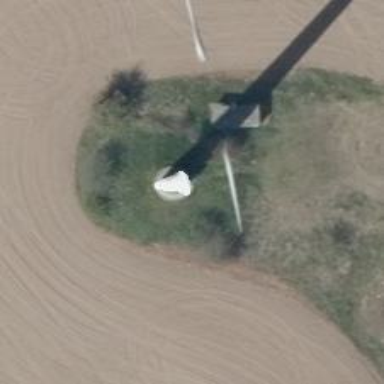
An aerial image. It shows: Wind generator powered by wind. The generator type is horizontal axis and it uses wind turbines.